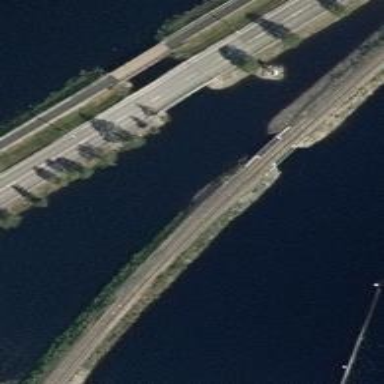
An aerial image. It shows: Embankment with continuous railway rails.